【题型】填空题　【知识点】平面几何　【难度】easy
如图，把圆分成若干等份，然后把它剪开，照图中的样子拼成一个近似的长方形，已知长方形的周长比原来圆的周长增加了 $8cm$，则圆的面积是 \underline{\hspace{3cm}}. （$\pi$ 取 $3.14$）

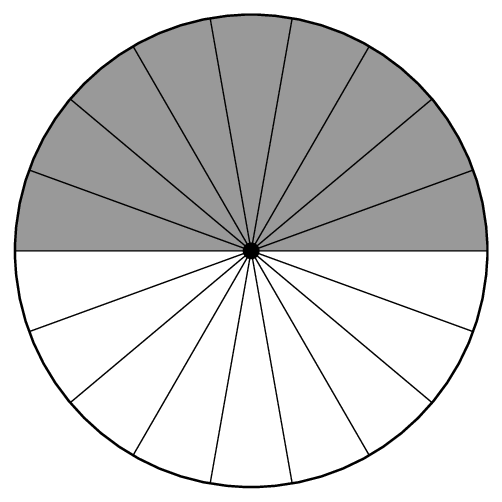
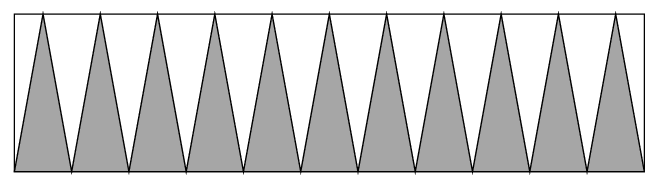
【解答】

\noindent \textbf{【答案】} $\boldsymbol{50.24}$

\noindent \textbf{【分析】} 根据题意，将圆拼成一个近似的长方形，长方形的长等于圆的周长的一半，宽等于圆的半径，解答即可．

\noindent \textbf{【解答】} 解：将圆拼成一个近似的长方形，长方形的长等于圆的周长的一半，宽等于圆的半径，
可得：长方形的周长比原来圆的周长增加了圆的直径，直径为$8\mathrm{cm}$，
所以半径为$4\mathrm{cm}$，
圆的面积$=\pi r^2 \approx 3.14\times 16 = 50.24(\mathrm{cm}^2)$．
故答案为：$50.24$．